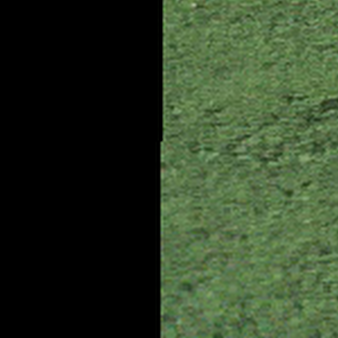
Label: other